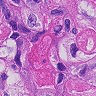
Metastatic tissue present: yes